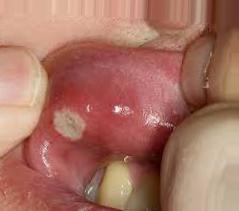
Condition: Mouth Ulcer